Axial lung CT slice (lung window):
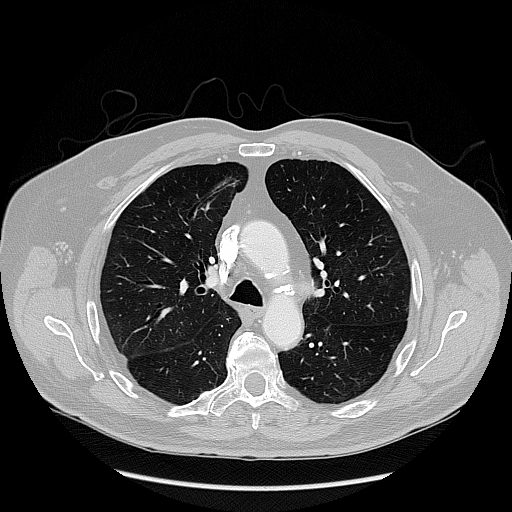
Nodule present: no